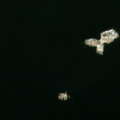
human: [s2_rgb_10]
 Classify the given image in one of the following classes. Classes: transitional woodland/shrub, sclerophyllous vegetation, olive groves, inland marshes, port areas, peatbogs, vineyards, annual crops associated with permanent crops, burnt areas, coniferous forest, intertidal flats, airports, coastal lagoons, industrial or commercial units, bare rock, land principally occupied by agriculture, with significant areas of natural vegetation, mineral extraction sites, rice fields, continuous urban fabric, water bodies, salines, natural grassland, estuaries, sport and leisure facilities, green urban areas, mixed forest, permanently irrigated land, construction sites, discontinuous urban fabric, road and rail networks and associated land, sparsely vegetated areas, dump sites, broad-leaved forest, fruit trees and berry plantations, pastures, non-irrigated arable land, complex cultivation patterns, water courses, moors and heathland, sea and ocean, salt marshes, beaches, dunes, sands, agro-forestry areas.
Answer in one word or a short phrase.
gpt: sea and ocean